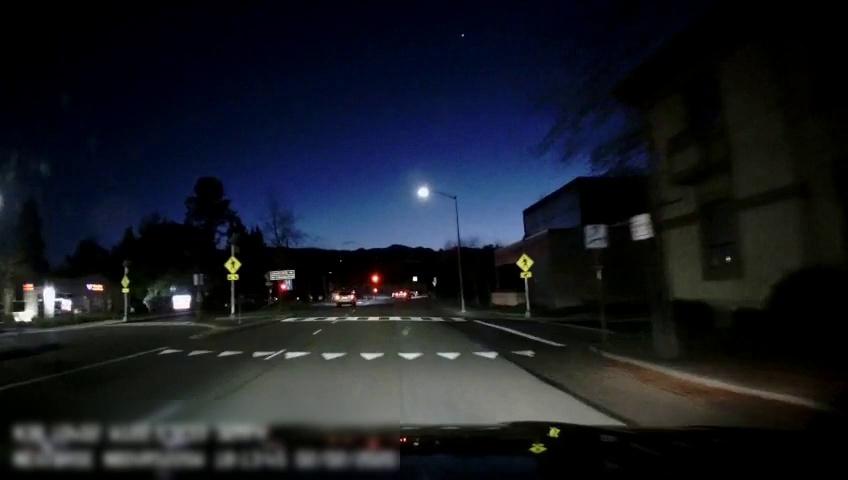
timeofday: Night
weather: Other
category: Drivable Space
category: Vehicles | Car
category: Vehicles | SUV
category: Vehicles | Truck
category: Lanes | Alternate Lane
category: Lanes | Alternate Lane
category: Traffic | Signs
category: Traffic | Signs
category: Traffic | Signs
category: Traffic | Signs
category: Traffic | Signs
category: Traffic | Signs
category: Traffic | Signs
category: Traffic | Signs